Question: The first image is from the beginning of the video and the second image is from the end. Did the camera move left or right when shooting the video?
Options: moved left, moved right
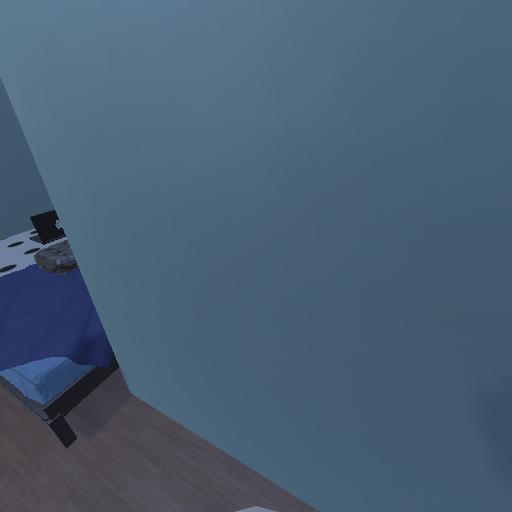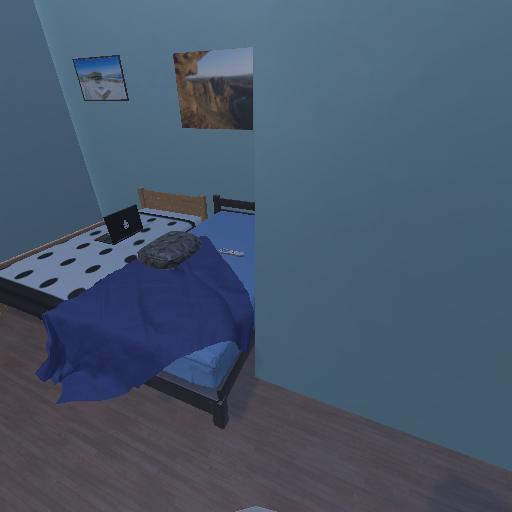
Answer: moved left